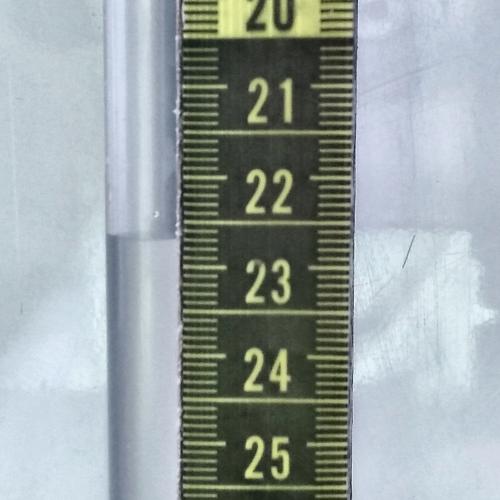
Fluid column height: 22.7 cm